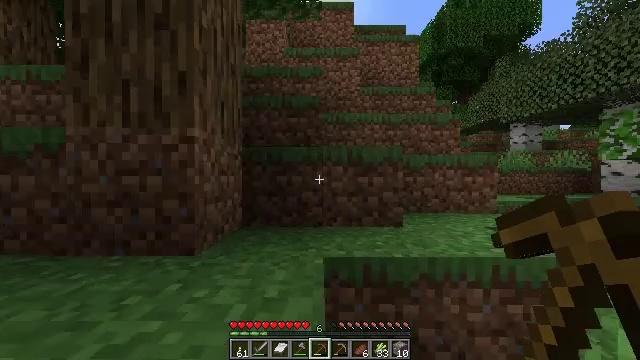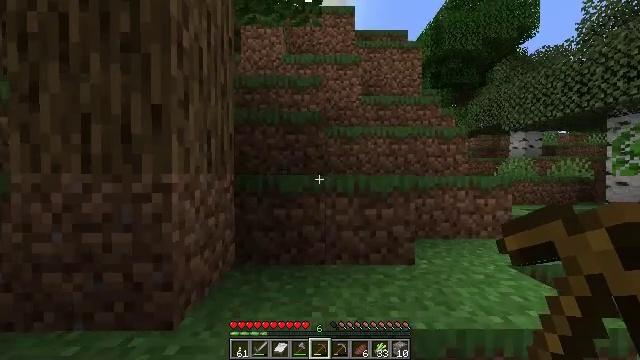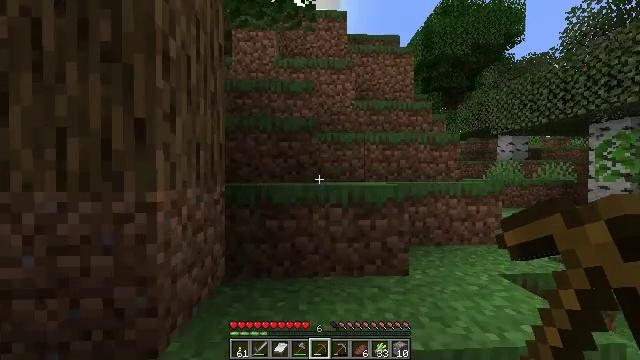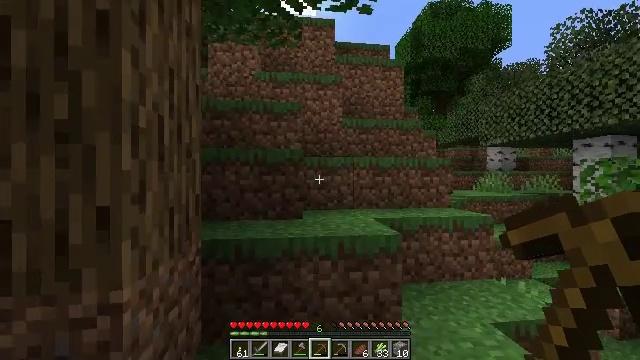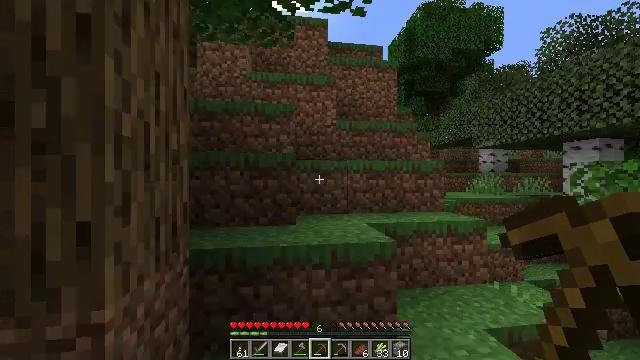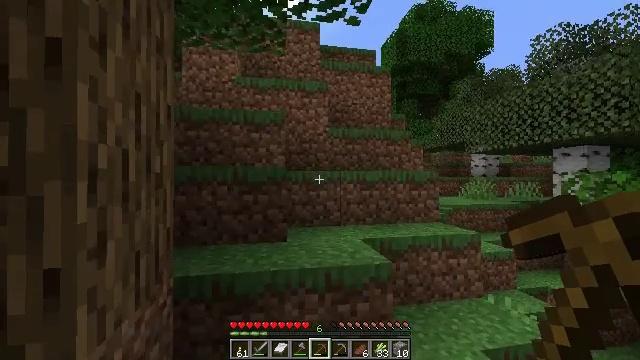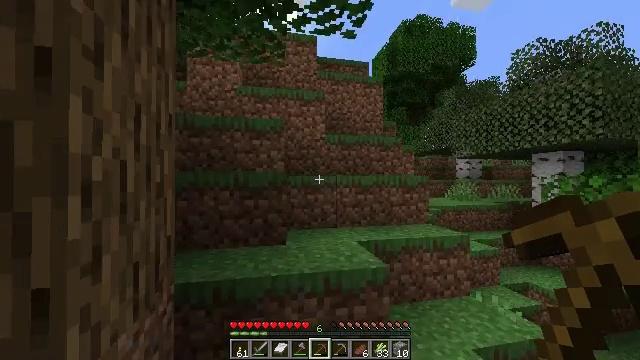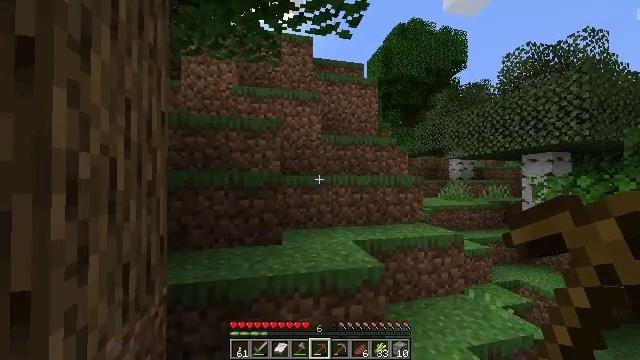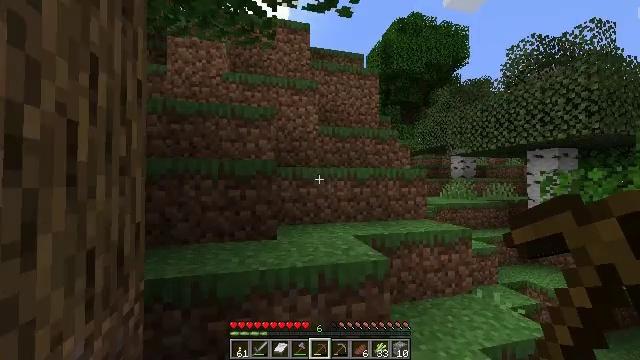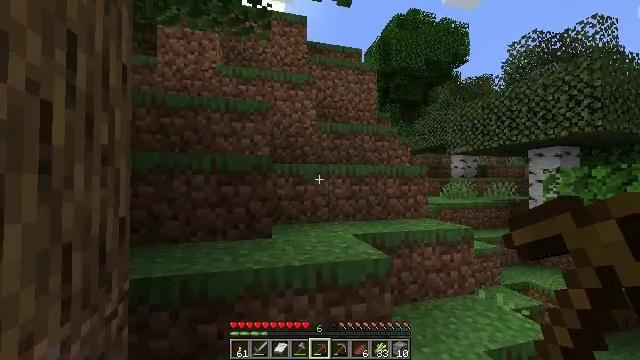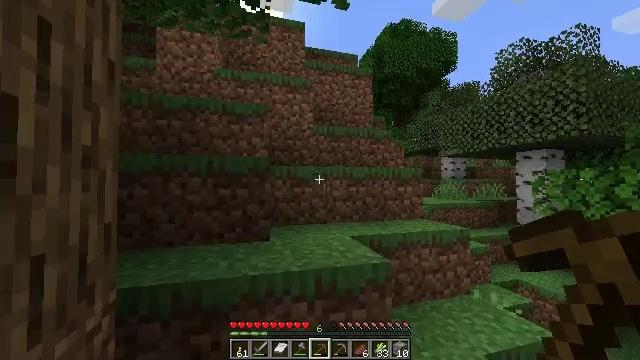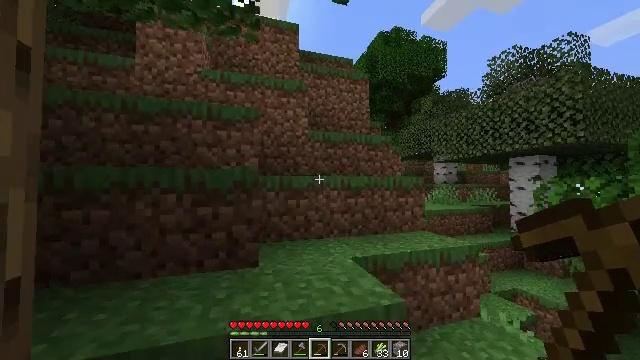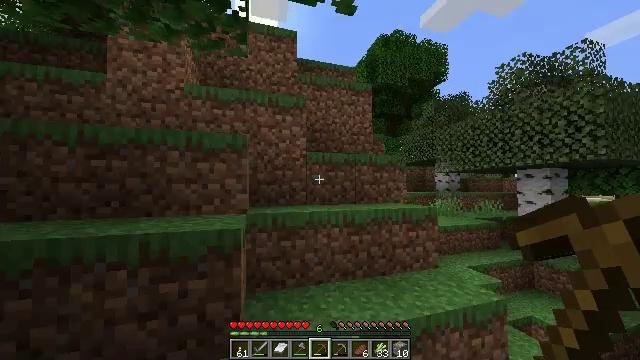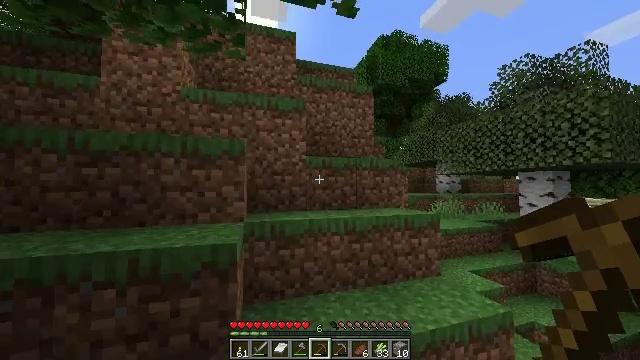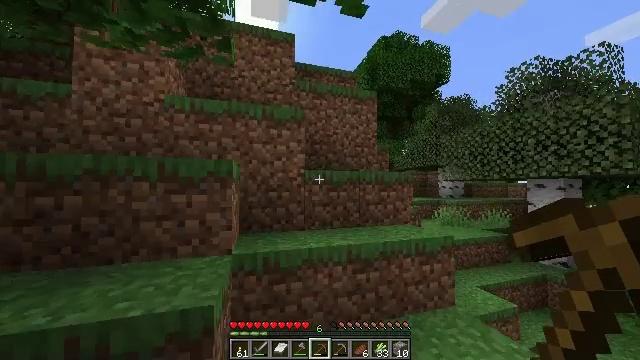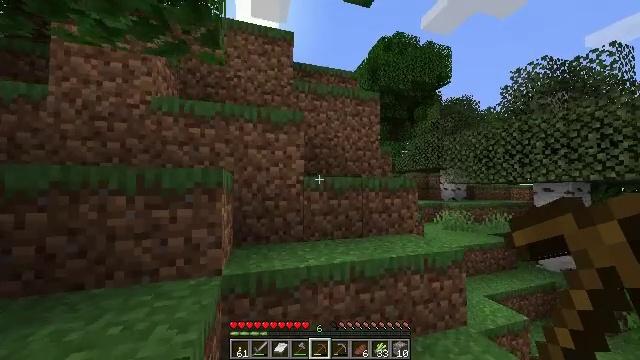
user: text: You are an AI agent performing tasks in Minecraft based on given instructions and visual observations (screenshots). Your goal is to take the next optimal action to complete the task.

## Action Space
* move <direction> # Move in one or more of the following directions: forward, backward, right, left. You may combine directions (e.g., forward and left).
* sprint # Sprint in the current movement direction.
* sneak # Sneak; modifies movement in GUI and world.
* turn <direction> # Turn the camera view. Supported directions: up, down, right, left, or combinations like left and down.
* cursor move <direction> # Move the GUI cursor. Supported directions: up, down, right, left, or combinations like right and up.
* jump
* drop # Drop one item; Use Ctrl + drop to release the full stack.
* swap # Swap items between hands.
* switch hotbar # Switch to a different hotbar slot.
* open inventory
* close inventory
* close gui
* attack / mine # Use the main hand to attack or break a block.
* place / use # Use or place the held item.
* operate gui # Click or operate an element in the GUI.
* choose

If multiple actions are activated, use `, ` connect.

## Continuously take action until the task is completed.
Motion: motion action
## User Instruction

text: Break oak leaves from the trees.
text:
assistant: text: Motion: move forward, sprint, jump
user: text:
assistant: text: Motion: move forward, sprint, turn right, jump
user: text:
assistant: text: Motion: move forward, sprint, turn right, jump
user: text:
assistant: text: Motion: move forward, sprint, turn right, jump
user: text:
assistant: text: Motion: move forward, sprint, turn right, jump
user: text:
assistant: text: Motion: move forward, sprint, jump
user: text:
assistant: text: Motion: move forward, sprint, turn right, jump
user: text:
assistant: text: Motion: move forward, sprint, jump
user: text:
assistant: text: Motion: move forward, sprint, jump
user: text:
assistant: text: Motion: move forward, sprint, jump
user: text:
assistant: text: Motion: move forward, sprint, turn right, jump
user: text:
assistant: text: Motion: move forward, sprint, jump
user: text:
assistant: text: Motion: move forward, sprint, jump
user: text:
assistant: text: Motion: move forward, sprint, jump
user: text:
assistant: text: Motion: move forward, sprint, jump
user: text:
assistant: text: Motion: move forward, sprint, turn left, jump
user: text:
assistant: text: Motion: move forward, sprint, turn left, jump
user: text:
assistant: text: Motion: move forward, sprint, turn left, jump
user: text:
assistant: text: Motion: move forward, sprint, turn left, jump
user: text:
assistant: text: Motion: move forward, sprint, turn left, jump
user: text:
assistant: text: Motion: move forward, sprint, turn left, jump
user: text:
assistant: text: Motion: move forward, sprint, jump
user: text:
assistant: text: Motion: move forward, sprint, jump
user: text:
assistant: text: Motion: move forward, sprint, jump
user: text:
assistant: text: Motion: move forward, sprint, jump
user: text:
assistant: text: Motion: move forward, sprint, jump
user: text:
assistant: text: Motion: move forward, sprint, turn right, jump
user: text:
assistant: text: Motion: move forward, sprint, turn right, jump
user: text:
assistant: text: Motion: move forward, sprint, turn right, jump
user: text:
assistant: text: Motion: move forward, sprint, turn right, jump